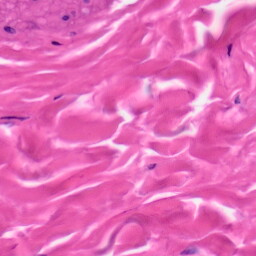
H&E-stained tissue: Skin